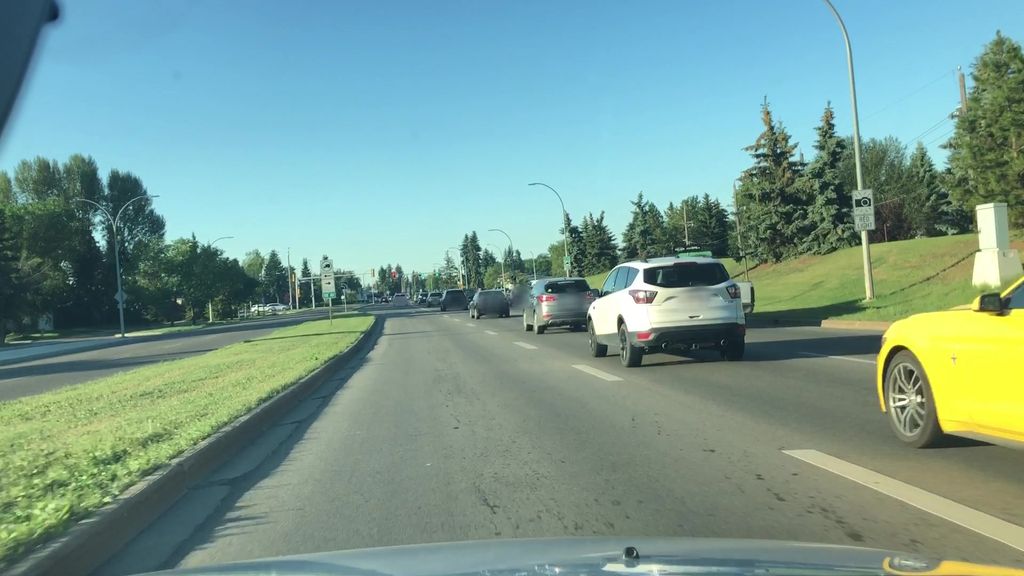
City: edmonton